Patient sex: F
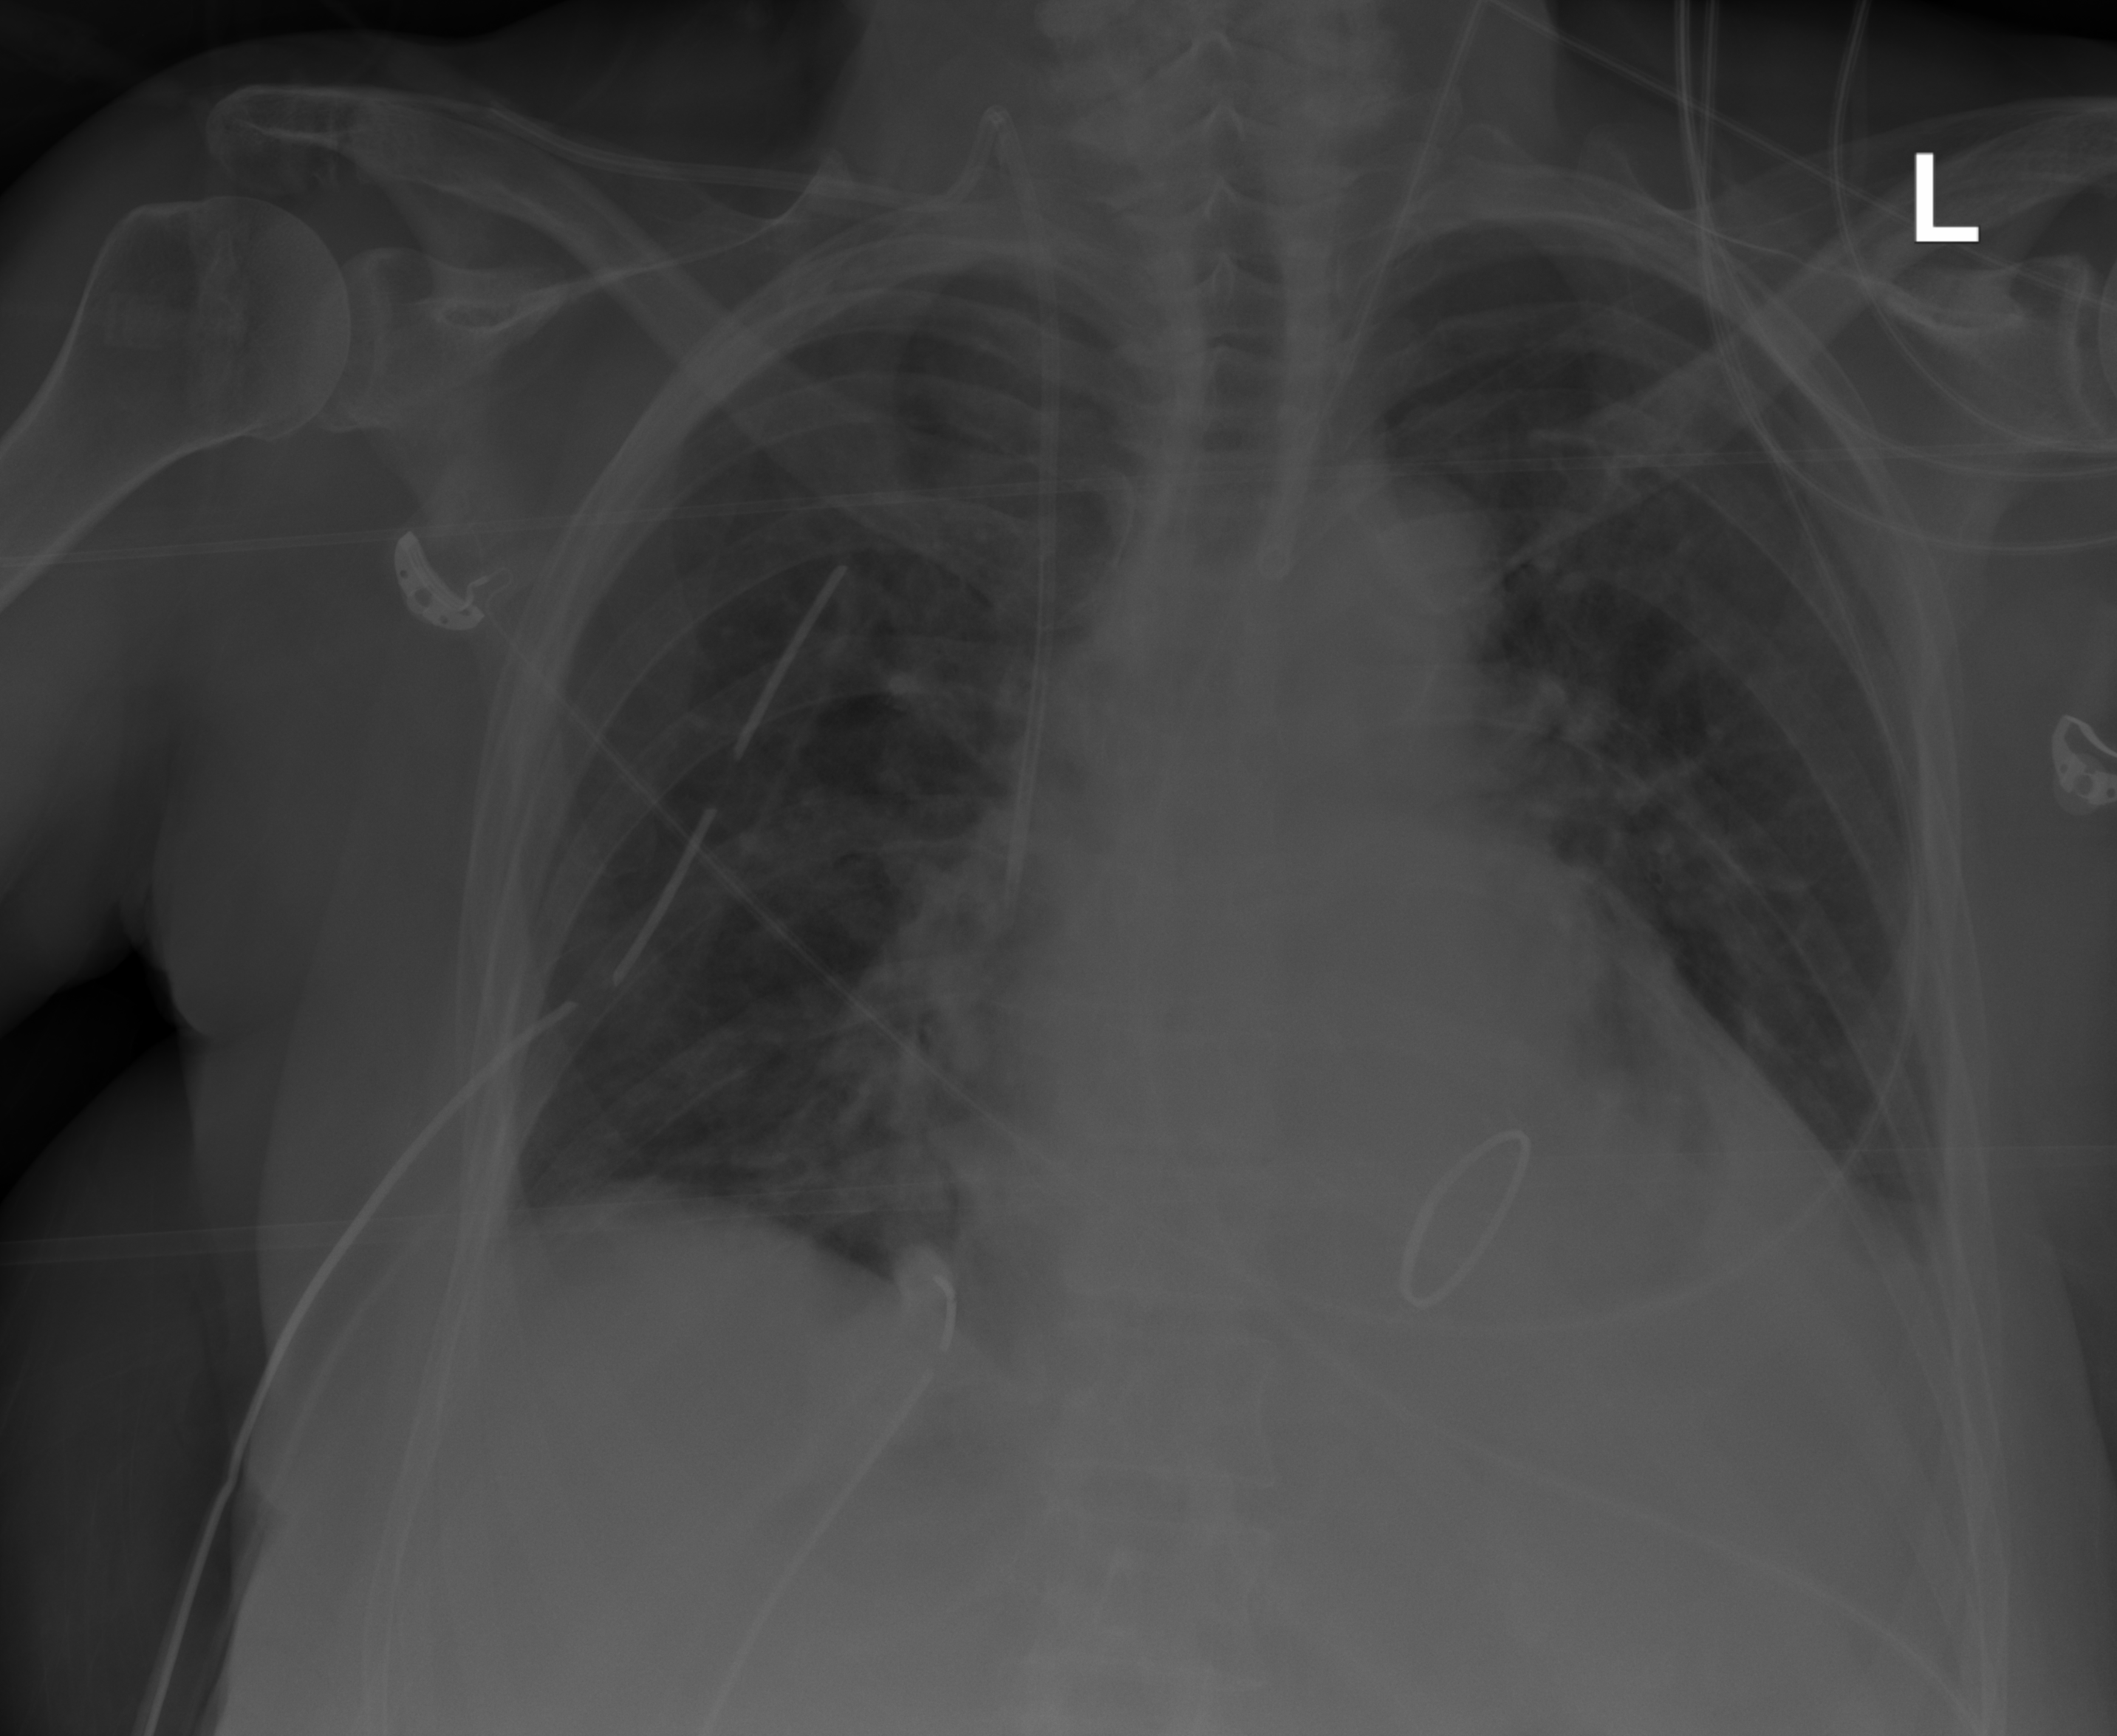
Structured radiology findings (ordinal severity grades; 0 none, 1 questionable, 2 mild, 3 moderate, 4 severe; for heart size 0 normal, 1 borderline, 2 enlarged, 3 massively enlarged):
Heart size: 2
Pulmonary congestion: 0
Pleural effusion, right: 0
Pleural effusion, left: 1
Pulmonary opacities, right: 0
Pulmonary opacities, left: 0
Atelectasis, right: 1
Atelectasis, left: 2